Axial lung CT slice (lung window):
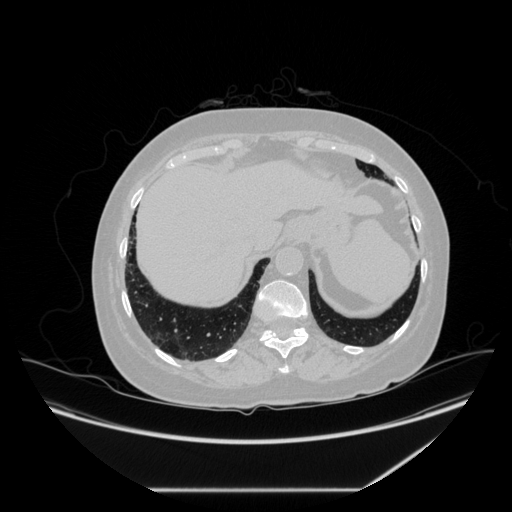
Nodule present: no